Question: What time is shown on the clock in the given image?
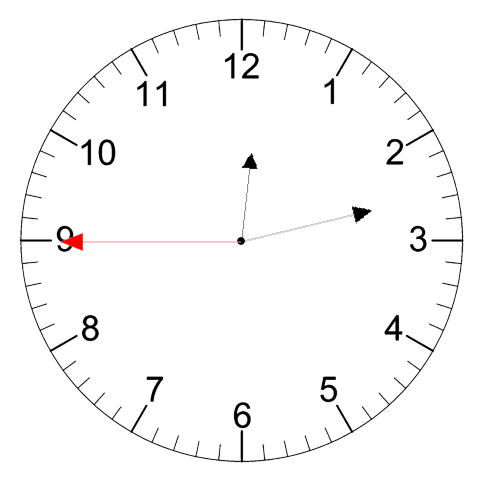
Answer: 12:12:45